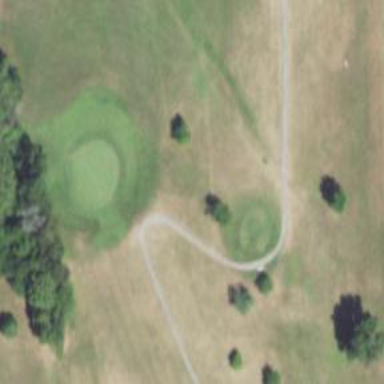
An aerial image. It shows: Service road designated as golf cart path.